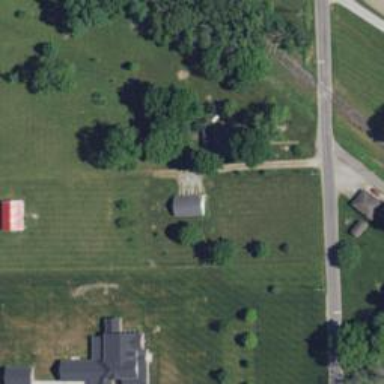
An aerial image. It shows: Driveway leading to service road.